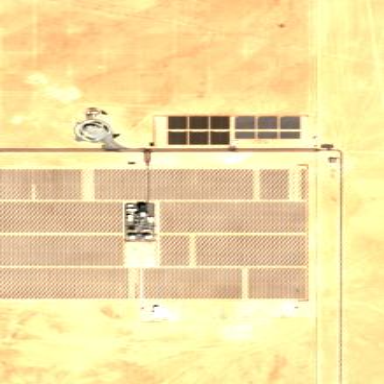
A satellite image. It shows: Fenced area with solar power plant inside.